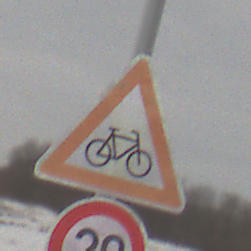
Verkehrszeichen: RadverkehrLinks
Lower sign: Geschwindigkeit20
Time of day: MorningAfternoon
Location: Outdoor (Nature)
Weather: Overcast
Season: Winter
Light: Natural